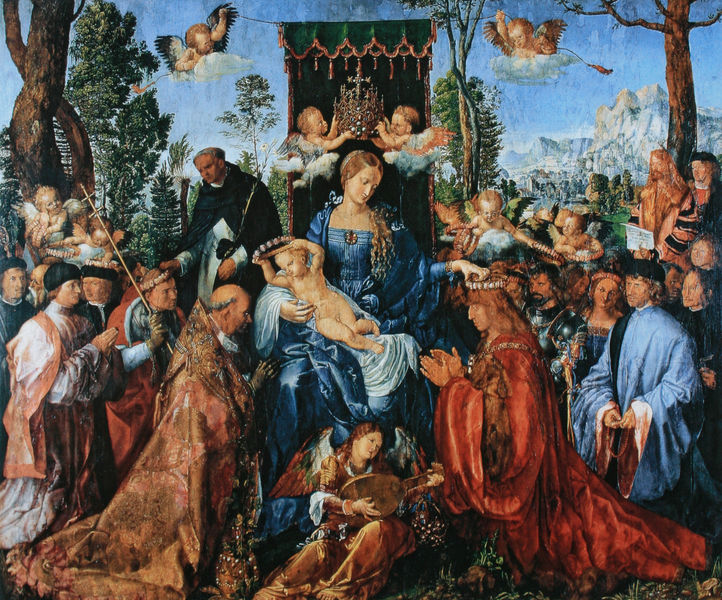
Titel: Das Rosenkranzfest
Künstler: Albrecht Dürer
Standort: Prag
Institution: Nationalgalerie
Schlagwörter: baum, berg, blau, felsen, flügel, gemälde, gott, gruppe, himmel, nackt, umhang, weiß, wolken, bäume, gelb, grün, landschaft, menschen, ocker, sitzen, ausschnitt, blumen, braun, bunt, frau, grau, haar, kleid, männer, schwarz, szene, blüten, gras, rot, schnee, tuch, wiese, leute, versammlung, blond, jung, arm, barock, halten, johannes, täufer, hände, vorhang, öl, baumstamm, stamm, geistlicher, gewand, gold, mantel, kind, gitarre, musik, krone, locken, perlen, renaissance, rosa, seide, engel, deutschland, hellblau, italien, stab, berge, farben, gebirge, bischof, gefolge, könig, papst, thron, draussen, knie, zettel, kreuz, religion, alpen, knien, selbstbildnis, mutter und kind, gebet, kranz, menschenmenge, altar, selbstportrait, singen, sänger, christus, jesus, knieen, krönung, priester, religiös, florenz, mönch, baldachin, bischöfe, mönche, halter, könige, königin, heilige, kränze, laute, mandoline, dürer, anbeten, heilig, putten, maria, madonna, anbetung, mutter gottes, marie, sakral, kröning, liturgie, kronen, tonsur, prachtvoll, marienkrönung, mariä, lebendig, nckt, albrecht dürer, pilger, holbein, katholisch, apostel, pluviale, drei könige, melchior, gambe, balaleika, anbeutung, fürbitter, chrisruskind, gekront, jesus maria, d, gebenedeit, perlenkrone, mänche, gem#älde, weihnachten#, bftaun, krnze, krone schoss